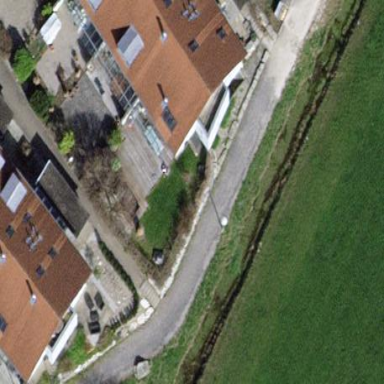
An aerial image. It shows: Terrace building.